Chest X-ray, PA view. Patient: 76 years old, sex F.
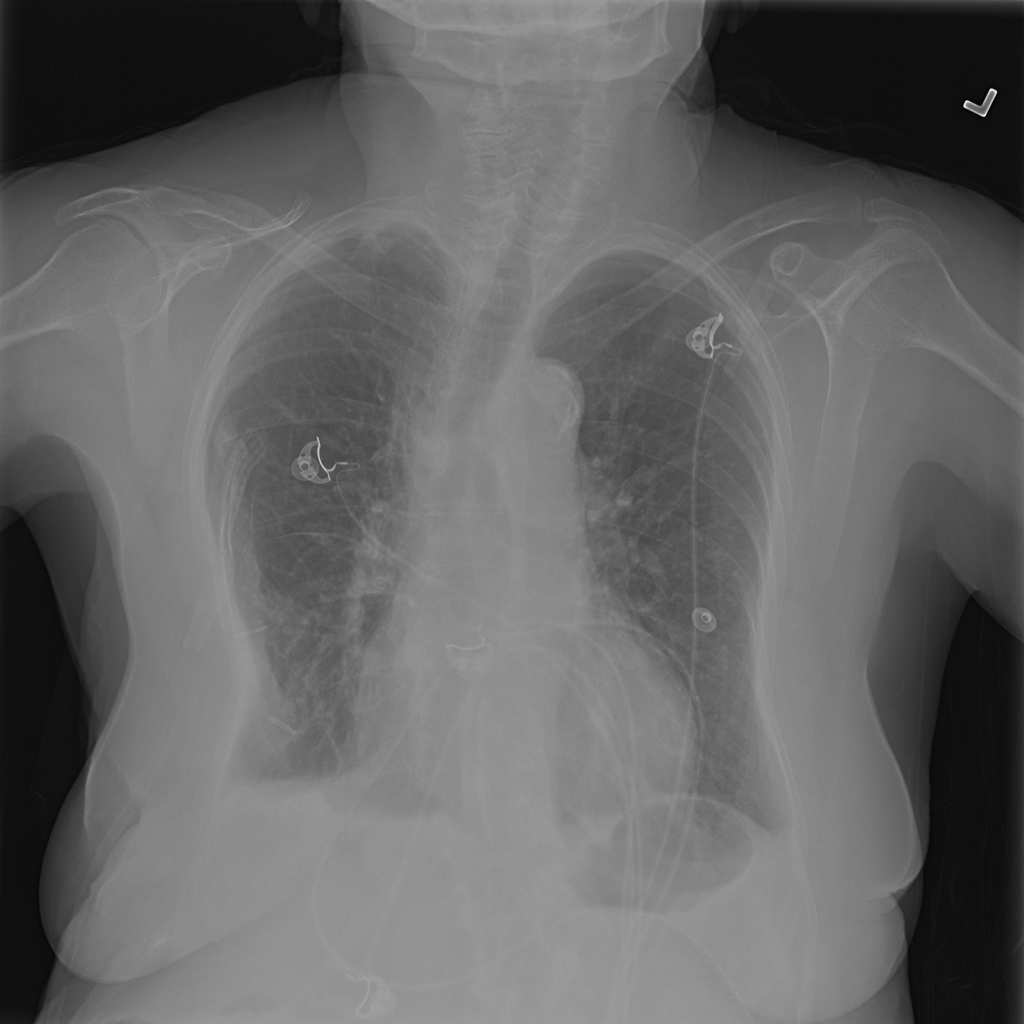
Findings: No Finding